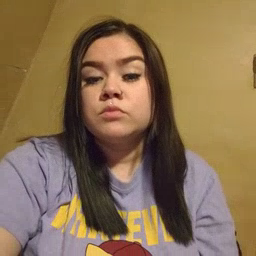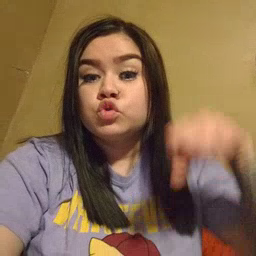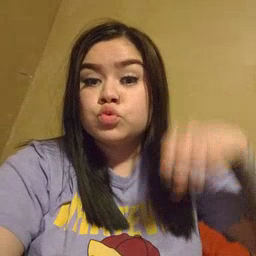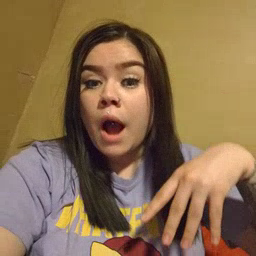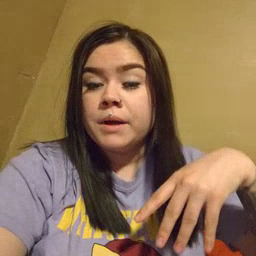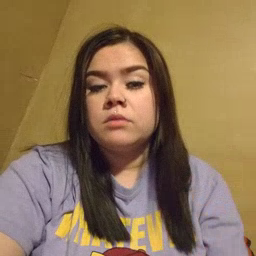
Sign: drop